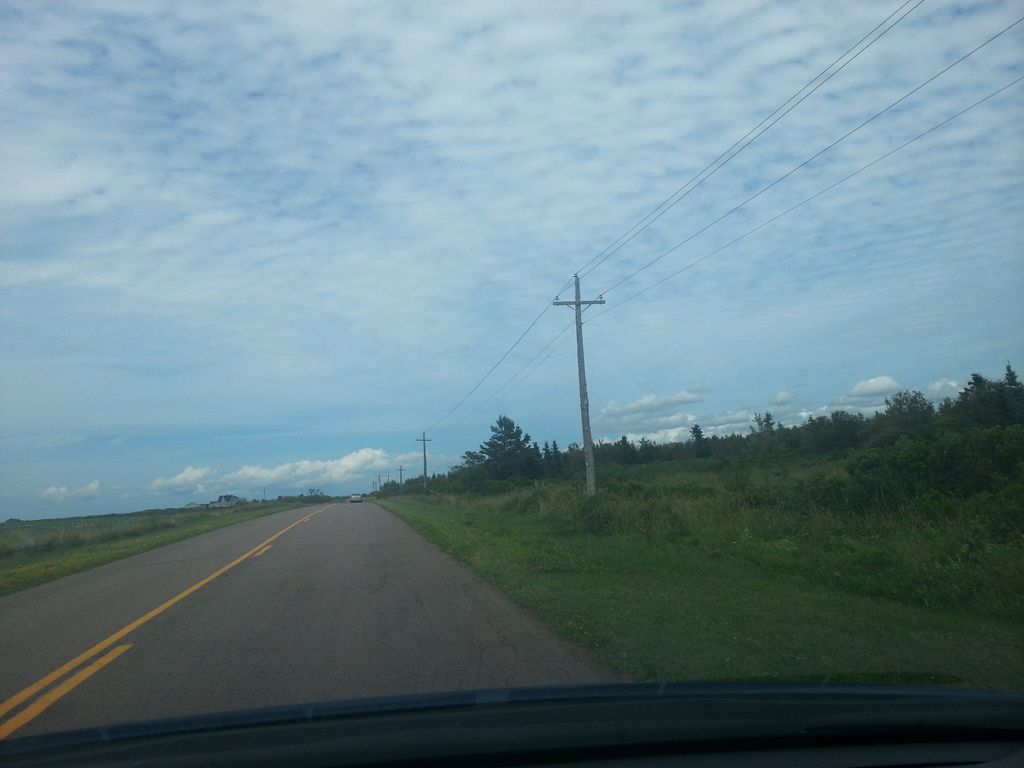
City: charlottetown